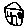
Label: house